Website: bh-photo
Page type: customer-info-address
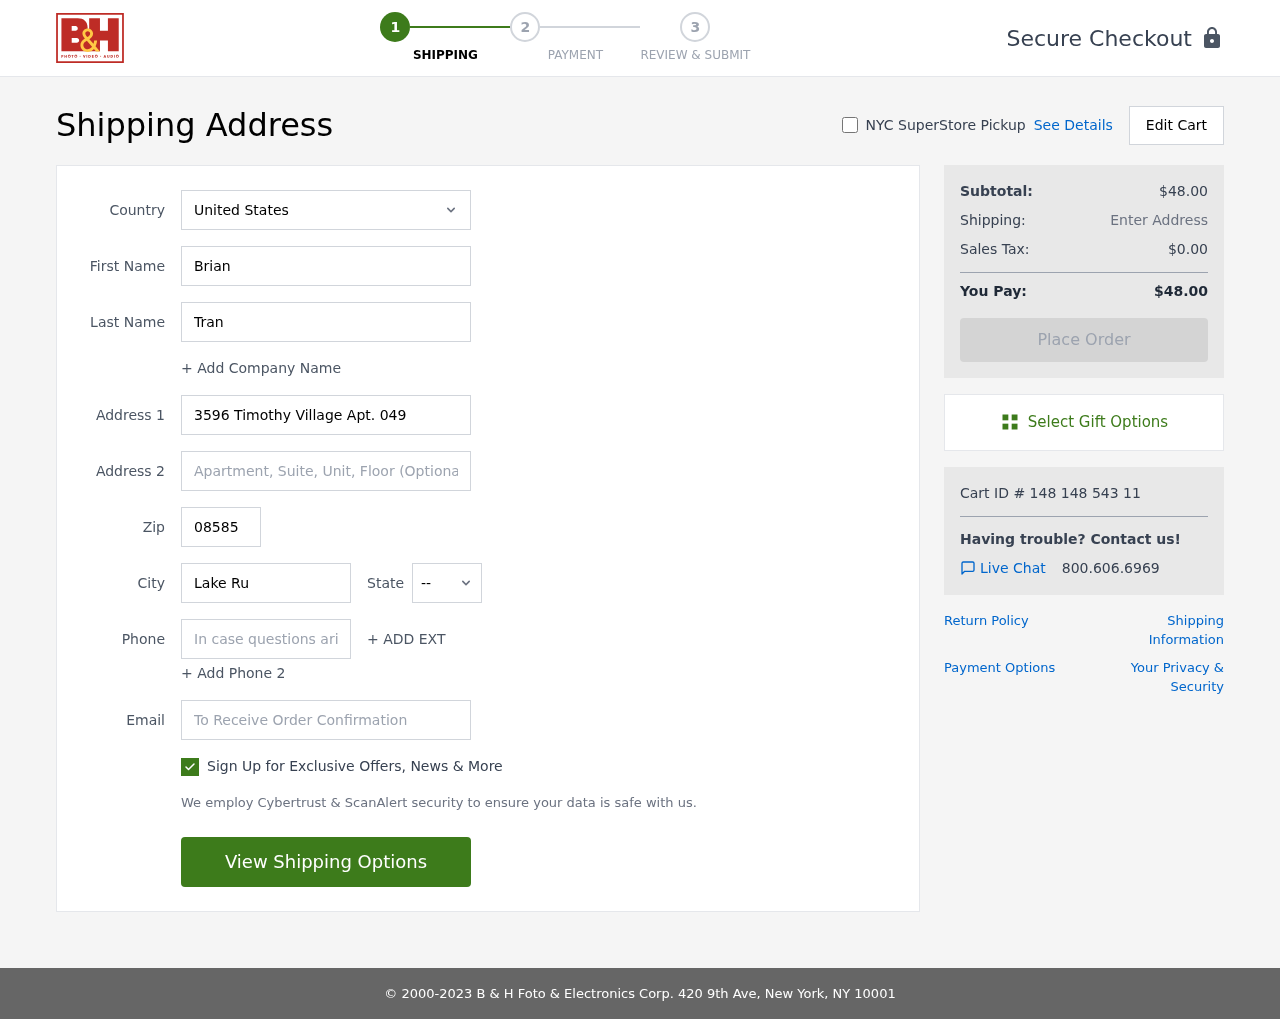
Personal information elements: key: PII_CITY
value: Lake Ruthberg
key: PII_COUNTRY
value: United States
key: PII_EMAIL
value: brian.tran@gmail.com
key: PII_FIRSTNAME
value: Brian
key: PII_LASTNAME
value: Tran
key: PII_PHONE
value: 8635473939
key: PII_POSTCODE
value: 08585
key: PII_STATE_ABBR
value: SC
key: PII_STREET
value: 3596 Timothy Village Apt. 049
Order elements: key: ORDER_SUBTOTAL
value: $48.00
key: ORDER_TAX
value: $0.00
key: ORDER_TOTAL
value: $48.00
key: ORDER_ID
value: Cart ID # 148 148 543 11